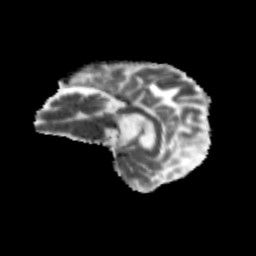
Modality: MD
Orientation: sagittal
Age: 68
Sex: male
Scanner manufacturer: siemens
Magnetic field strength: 3 T
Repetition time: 4.71 s
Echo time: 0.0906 s